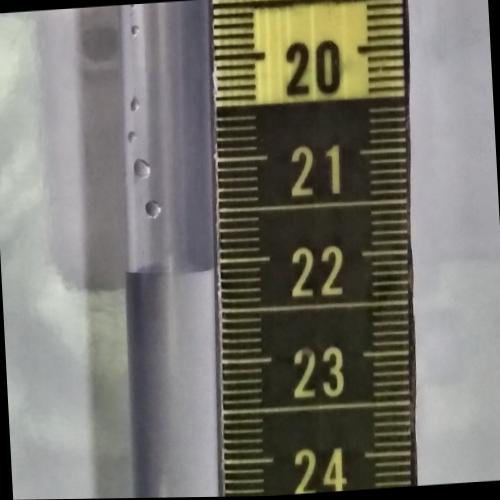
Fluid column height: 22.1 cm